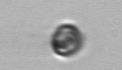
Label: Dinophyceae